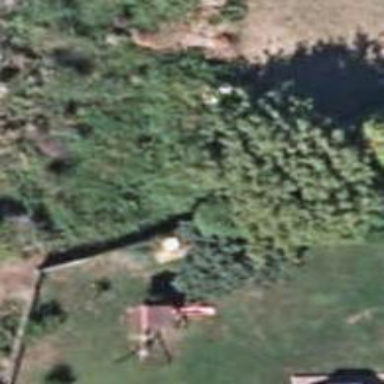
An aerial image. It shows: Fence.